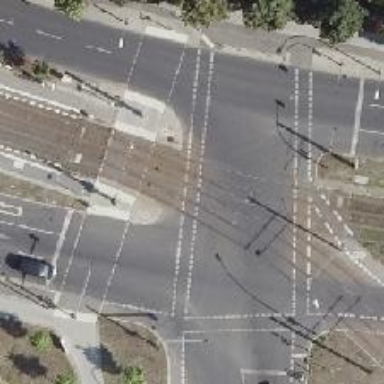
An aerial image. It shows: Tram level crossing on railway.